RGB frame:
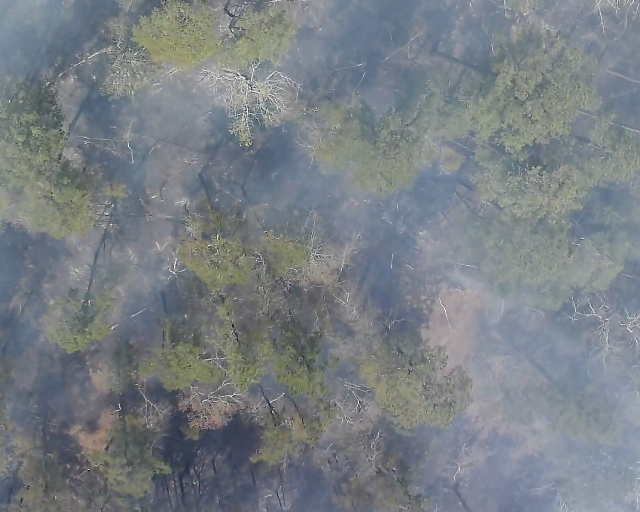
Thermal frame:
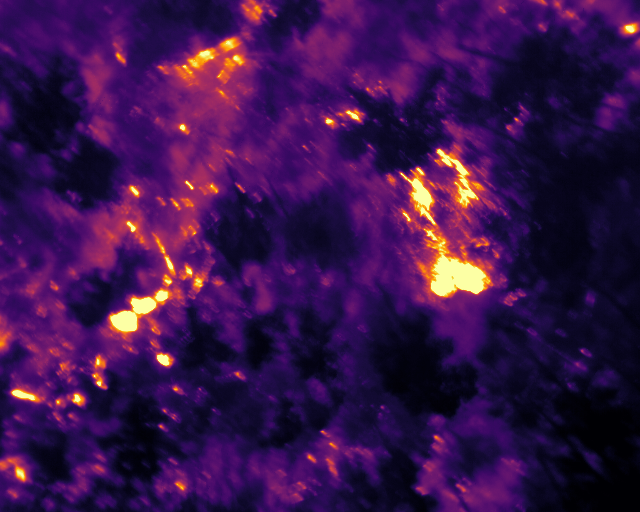
Captured: 2026-02-26 03:43:01
Pixels at or above 80 °C: 5202 (fraction of frame: 0.01588)